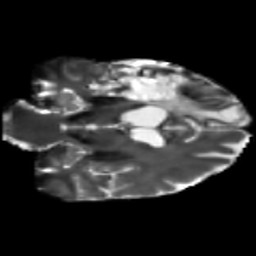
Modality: T2w
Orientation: coronal
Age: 49
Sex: male
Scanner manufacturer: siemens
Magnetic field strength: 3 T
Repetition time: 5.25 s
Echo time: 0.08 s